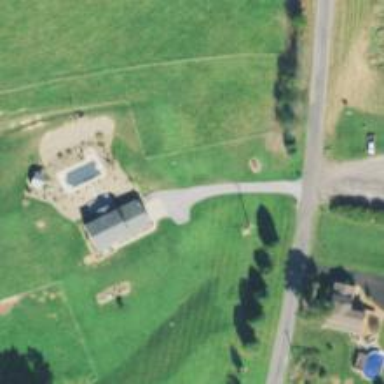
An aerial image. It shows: Driveway leading to service road.